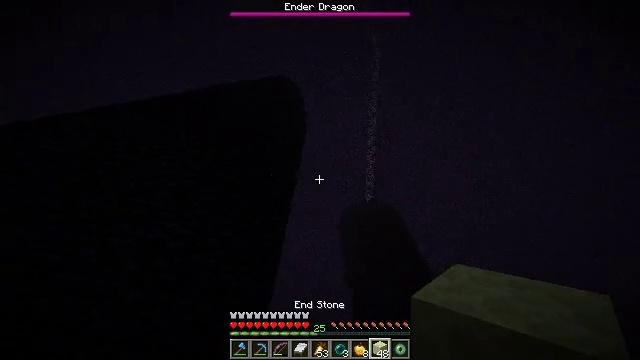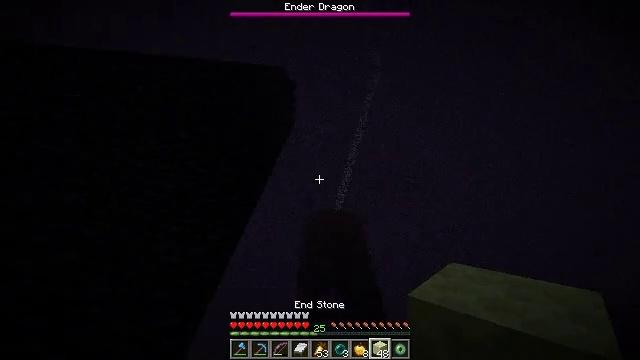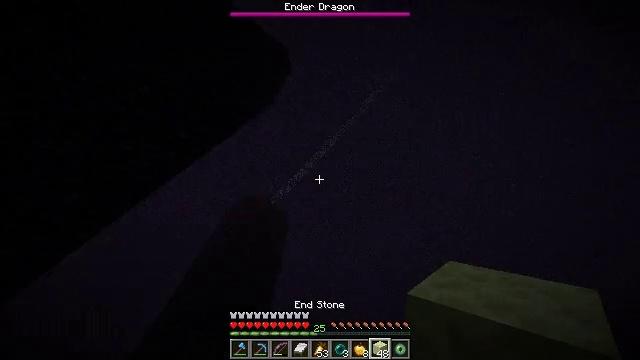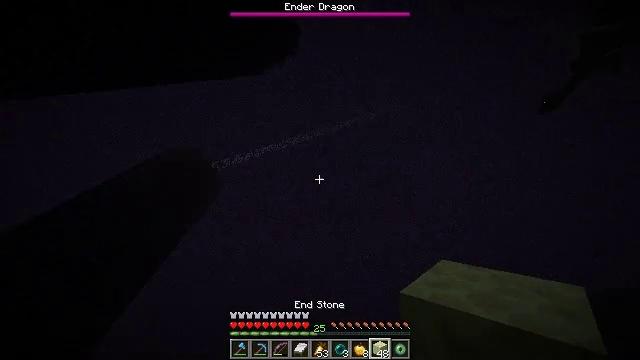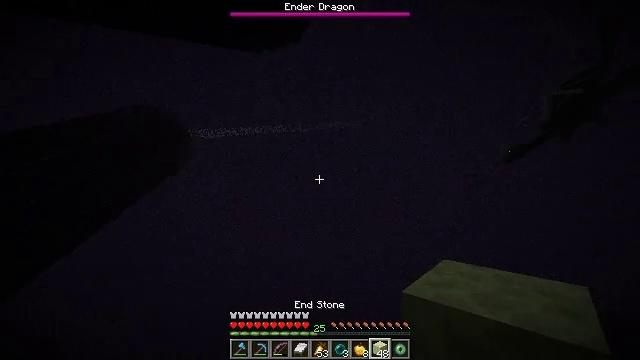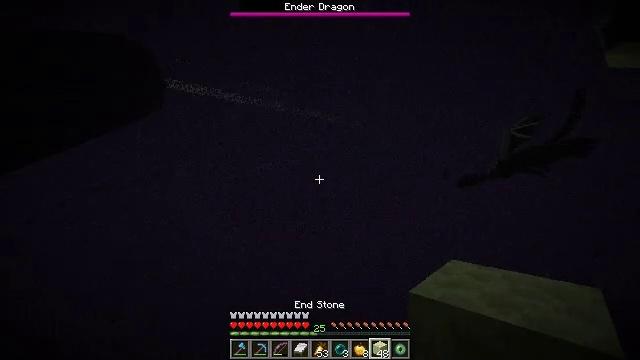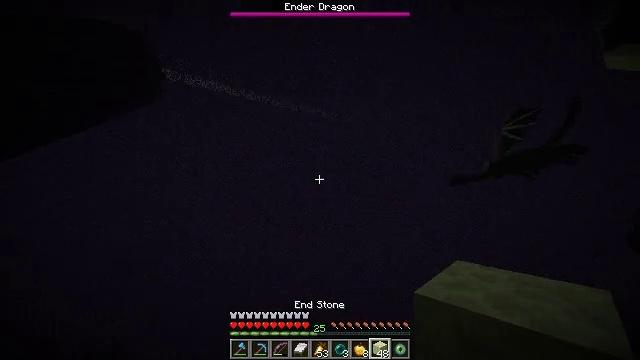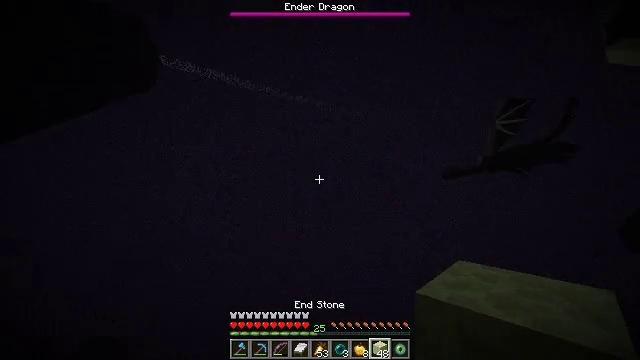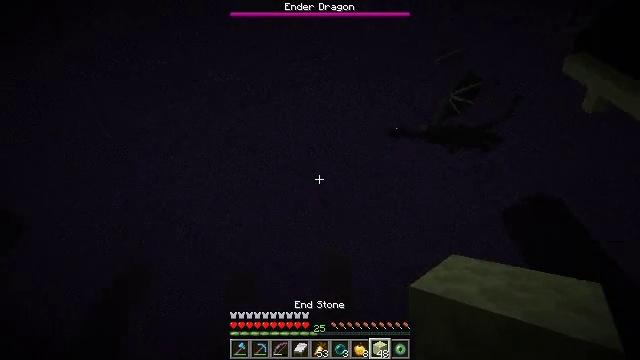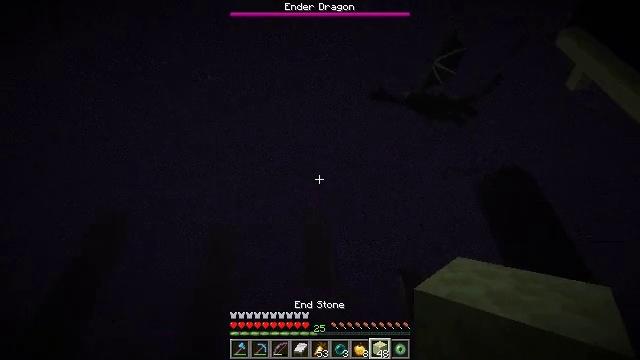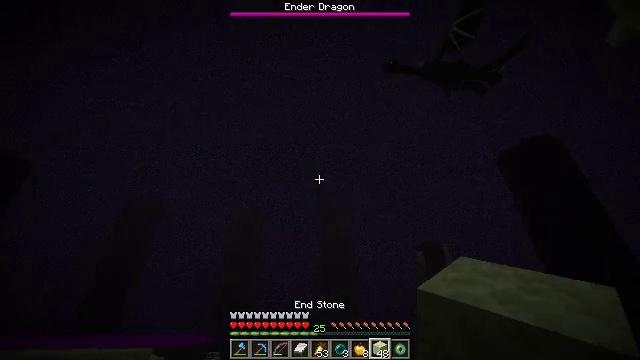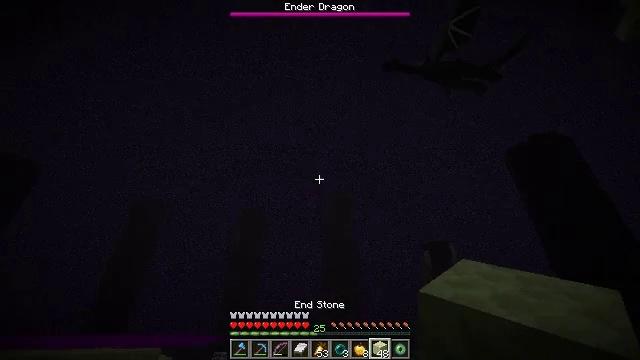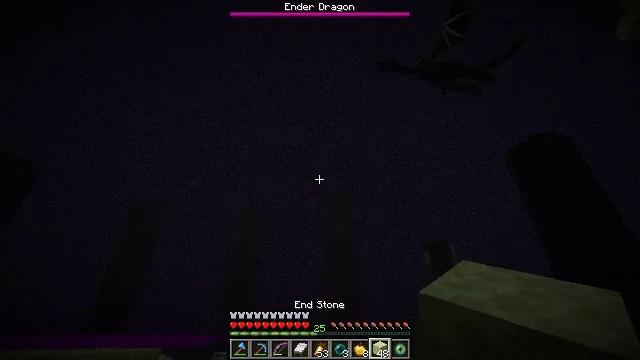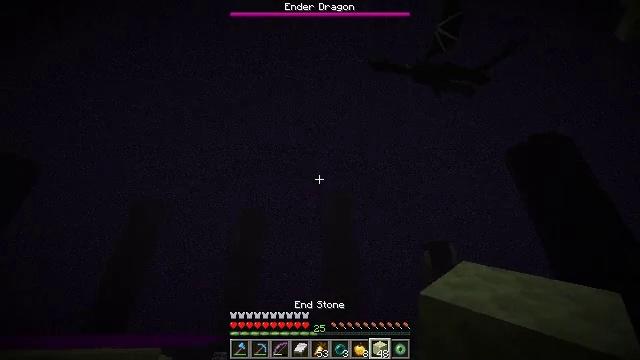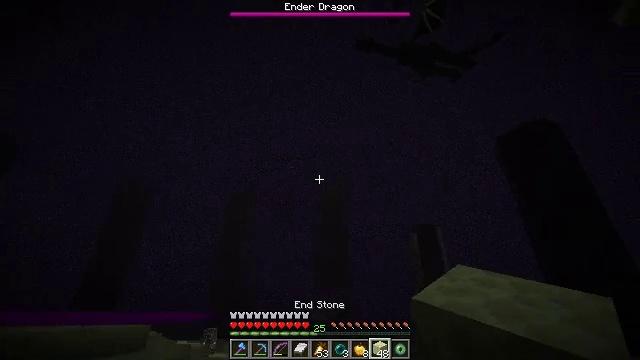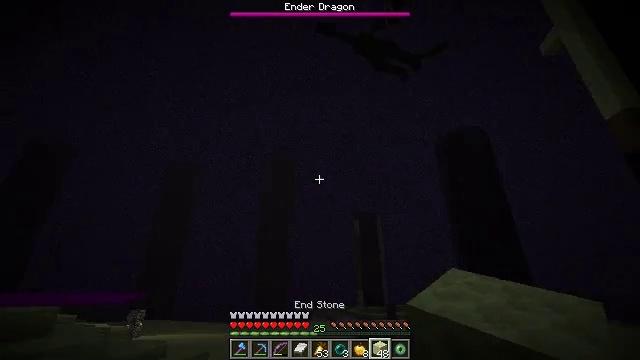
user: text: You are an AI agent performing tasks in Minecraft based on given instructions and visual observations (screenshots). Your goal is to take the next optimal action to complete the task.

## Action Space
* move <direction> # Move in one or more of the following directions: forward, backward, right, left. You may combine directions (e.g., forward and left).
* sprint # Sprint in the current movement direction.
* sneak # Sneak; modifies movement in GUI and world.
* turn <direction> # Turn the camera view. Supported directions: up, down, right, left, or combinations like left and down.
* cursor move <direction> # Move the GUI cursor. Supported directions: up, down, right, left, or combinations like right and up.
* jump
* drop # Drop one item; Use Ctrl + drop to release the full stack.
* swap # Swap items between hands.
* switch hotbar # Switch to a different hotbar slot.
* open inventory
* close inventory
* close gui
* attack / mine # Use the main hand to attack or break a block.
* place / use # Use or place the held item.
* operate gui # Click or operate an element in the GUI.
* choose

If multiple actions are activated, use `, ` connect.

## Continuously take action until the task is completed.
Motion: motion action
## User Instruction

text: Mine the end stone in the End dimension.
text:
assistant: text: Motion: turn right
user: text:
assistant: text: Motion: turn right
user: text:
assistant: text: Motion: turn right
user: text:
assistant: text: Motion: turn right
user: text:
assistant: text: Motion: turn right and down
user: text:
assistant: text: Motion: turn right and down
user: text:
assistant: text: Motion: turn right and down
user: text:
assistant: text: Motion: turn right and down
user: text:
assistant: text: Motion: turn right and down
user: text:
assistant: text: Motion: turn left and down
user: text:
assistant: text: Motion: turn left
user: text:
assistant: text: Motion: no_op
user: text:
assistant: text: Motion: move forward
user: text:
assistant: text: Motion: move forward, turn right and down
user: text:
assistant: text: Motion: move forward, turn right and down
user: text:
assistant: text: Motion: move forward, turn right
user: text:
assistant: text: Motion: move forward
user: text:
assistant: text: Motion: move forward
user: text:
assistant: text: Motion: move forward
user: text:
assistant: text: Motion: move forward
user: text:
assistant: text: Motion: move forward
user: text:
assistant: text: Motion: move forward, turn left
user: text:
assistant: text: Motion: move forward, turn left and up
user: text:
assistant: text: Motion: turn left and up
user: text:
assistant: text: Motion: turn left and up
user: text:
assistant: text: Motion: turn left
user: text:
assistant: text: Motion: no_op
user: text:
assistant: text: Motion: no_op
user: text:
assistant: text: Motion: move forward
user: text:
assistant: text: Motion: move forward, turn left